Field crop: maize
Growth stage: 1
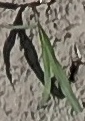
Species: sorghum